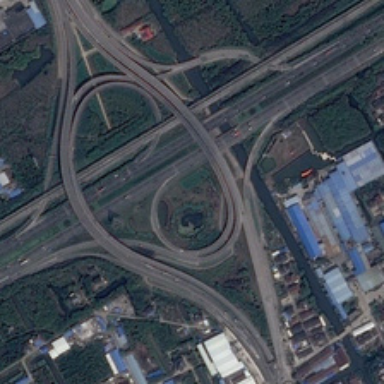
Many buildings and green trees are around a viaduct near a river .